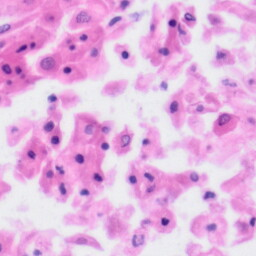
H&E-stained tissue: Tonsil